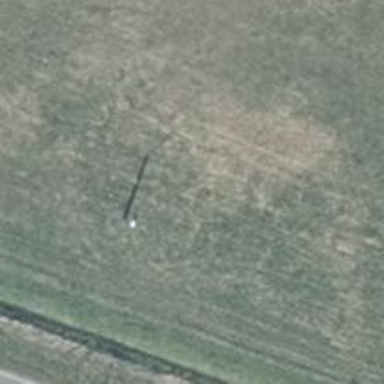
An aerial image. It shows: Power pole.